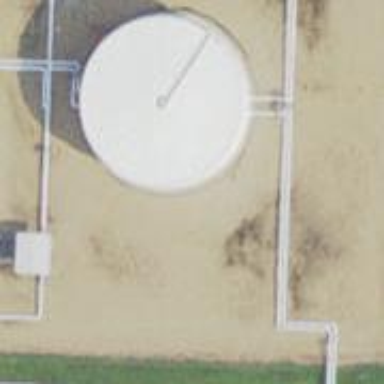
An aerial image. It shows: Storage tank that is man-made.